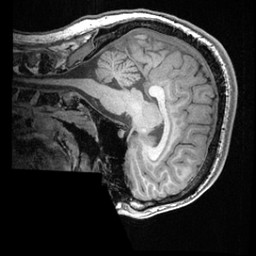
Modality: T1w
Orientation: sagittal
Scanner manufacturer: ge
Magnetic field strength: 3 T
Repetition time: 0.008572 s
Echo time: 0.003384 s